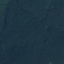
Label: Forest